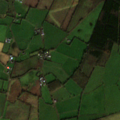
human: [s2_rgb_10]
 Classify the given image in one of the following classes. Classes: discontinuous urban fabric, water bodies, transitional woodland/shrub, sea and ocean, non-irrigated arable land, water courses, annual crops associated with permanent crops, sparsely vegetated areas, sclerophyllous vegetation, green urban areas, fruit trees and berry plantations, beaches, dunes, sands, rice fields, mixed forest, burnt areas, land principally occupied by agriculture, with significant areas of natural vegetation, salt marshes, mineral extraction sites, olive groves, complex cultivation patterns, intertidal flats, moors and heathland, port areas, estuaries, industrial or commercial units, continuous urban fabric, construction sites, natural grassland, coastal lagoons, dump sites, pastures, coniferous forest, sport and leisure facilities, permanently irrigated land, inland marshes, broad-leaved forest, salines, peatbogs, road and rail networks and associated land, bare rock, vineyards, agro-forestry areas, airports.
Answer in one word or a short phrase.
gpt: pastures, mixed forest